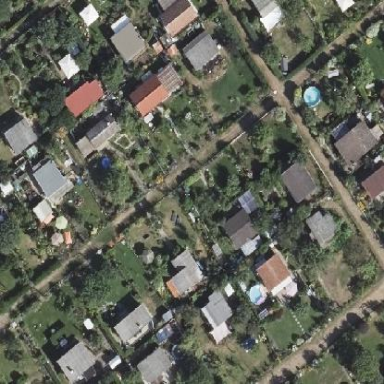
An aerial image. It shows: Plot in the allotments.